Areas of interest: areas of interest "Soccer Field"
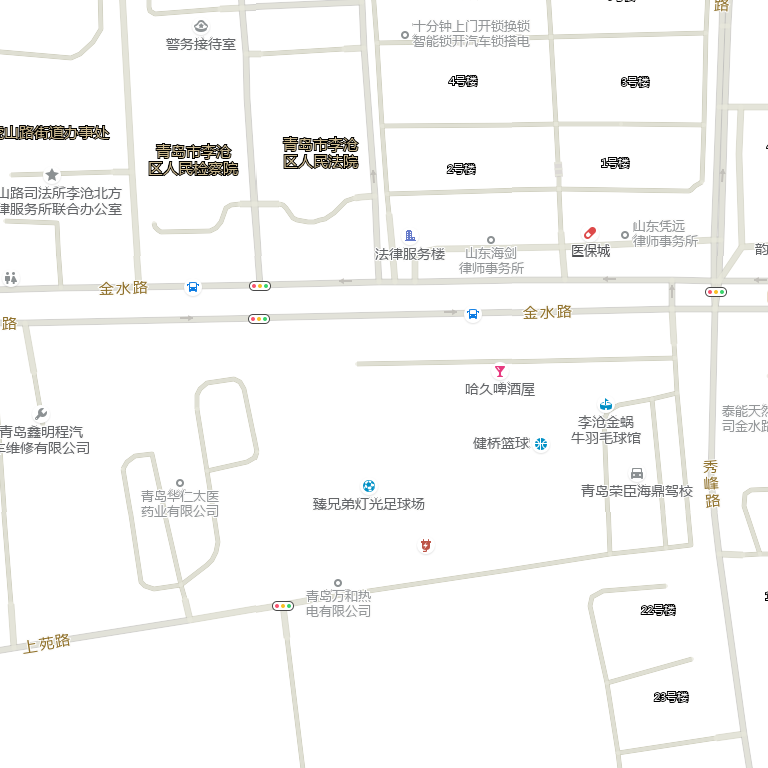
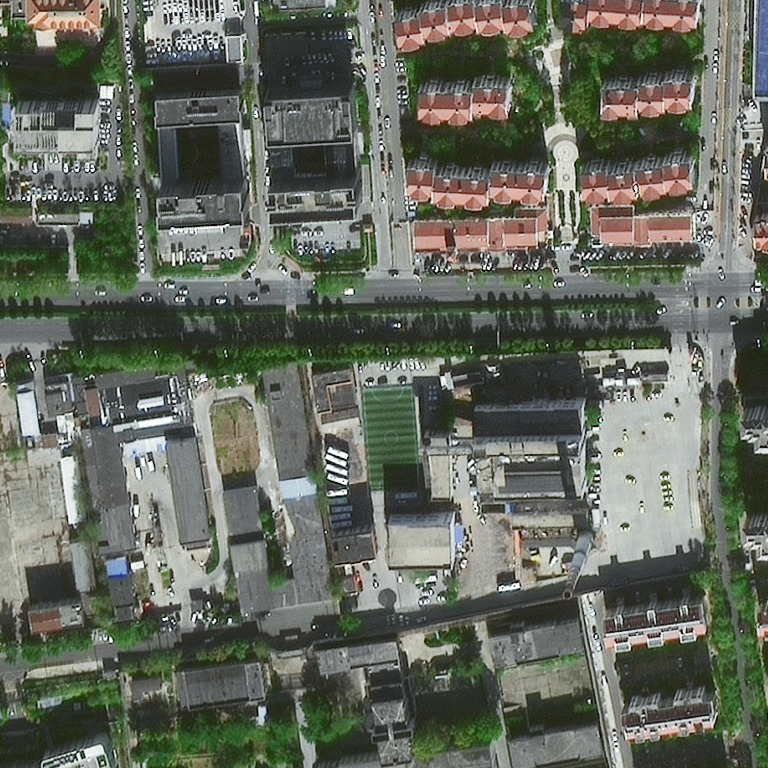